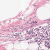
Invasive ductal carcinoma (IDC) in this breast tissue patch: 0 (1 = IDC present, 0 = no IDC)